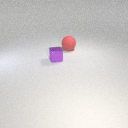
small purple metal cube to the left of large red rubber sphere